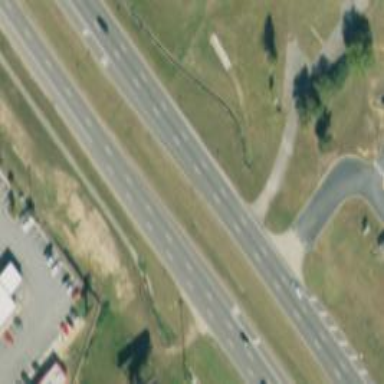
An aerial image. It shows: Asphalt trunk highway classified as expressway.